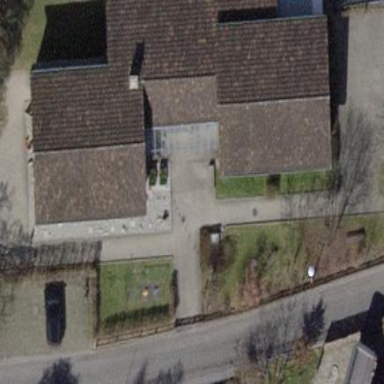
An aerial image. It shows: Kindergarten building.